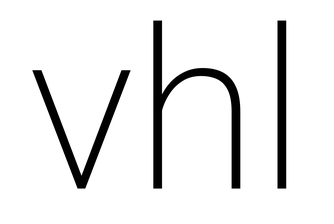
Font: Roboto_ExtraLight